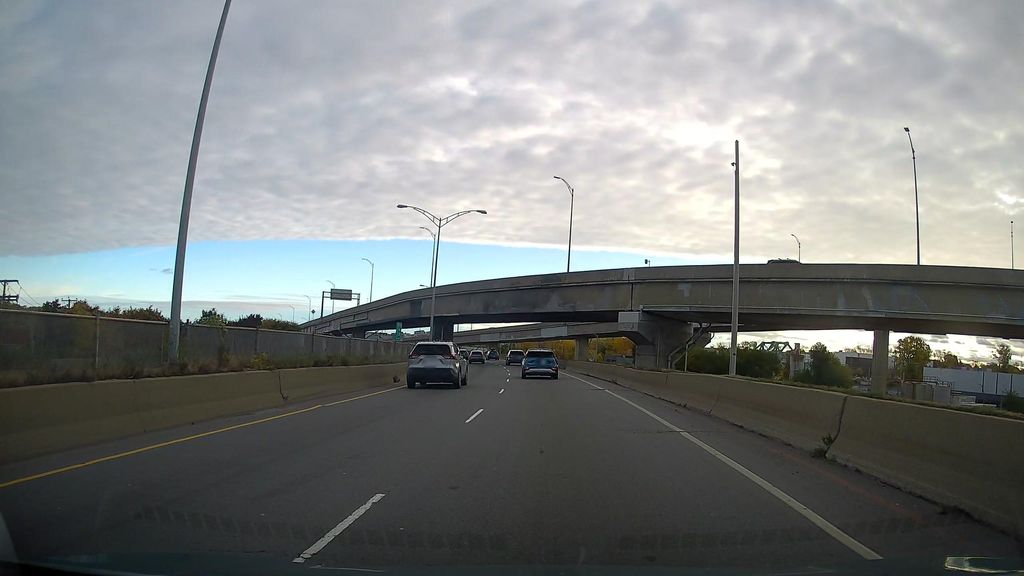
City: montreal